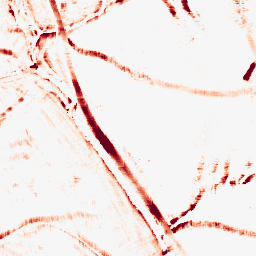
Category: morphological
Decomposition family: morphological_square
Decomposition parameters: operation: opening
size: 10
Upsampling method: quintic
Upsampling parameters: scale: 4
Upsampling scale: 4